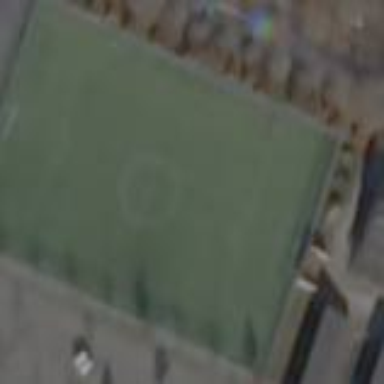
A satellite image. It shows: Artificial turf soccer pitch for leisure sport activities.